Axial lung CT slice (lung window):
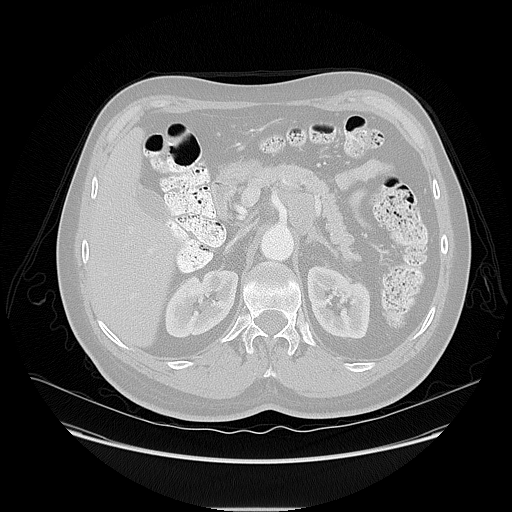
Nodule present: no